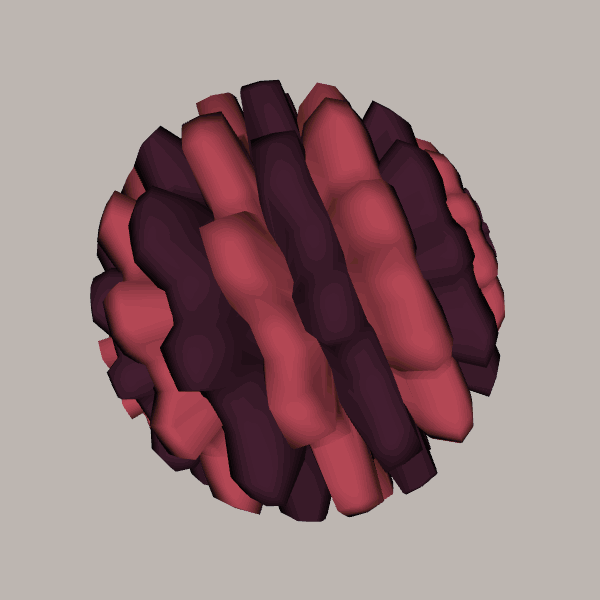
Background: light